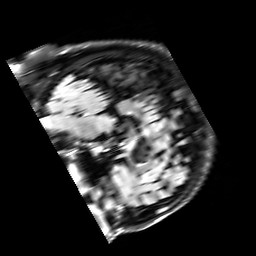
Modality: FLAIR
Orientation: sagittal
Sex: male
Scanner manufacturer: siemens
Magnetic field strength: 3 T
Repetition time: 10 s
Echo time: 0.09 s